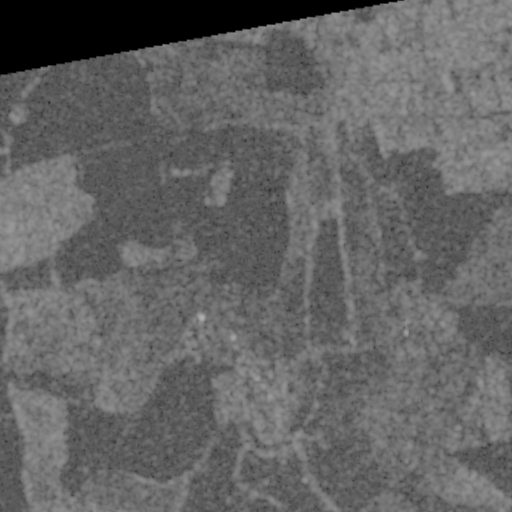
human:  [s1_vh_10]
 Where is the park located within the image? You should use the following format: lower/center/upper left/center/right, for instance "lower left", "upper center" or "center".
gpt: The park is located in the center of the image.
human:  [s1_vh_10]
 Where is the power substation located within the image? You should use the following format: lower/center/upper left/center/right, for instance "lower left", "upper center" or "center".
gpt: The power substation is located in the center of the image.
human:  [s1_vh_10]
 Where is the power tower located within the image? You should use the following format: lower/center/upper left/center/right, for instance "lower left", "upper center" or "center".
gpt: There is no power tower in the image.

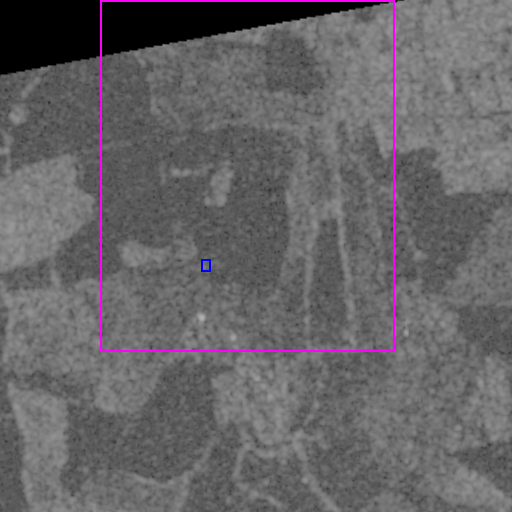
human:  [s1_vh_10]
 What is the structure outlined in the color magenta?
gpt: The structure outlined in magenta is a crop field.
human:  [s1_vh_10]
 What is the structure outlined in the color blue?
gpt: The structure outlined in blue is a park.
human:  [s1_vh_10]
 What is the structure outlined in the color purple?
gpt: There is no purple outline.